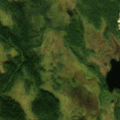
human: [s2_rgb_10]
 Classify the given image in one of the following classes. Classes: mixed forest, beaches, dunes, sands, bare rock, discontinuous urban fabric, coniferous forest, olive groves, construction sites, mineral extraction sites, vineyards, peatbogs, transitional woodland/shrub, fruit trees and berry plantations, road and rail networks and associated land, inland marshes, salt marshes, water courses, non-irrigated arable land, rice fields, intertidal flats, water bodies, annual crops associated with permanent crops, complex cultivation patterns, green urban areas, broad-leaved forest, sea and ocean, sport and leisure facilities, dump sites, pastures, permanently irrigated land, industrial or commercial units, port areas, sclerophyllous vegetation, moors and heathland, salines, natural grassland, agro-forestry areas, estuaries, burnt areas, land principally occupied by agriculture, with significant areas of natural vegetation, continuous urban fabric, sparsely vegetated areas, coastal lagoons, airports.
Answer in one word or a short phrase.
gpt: coniferous forest, mixed forest, peatbogs